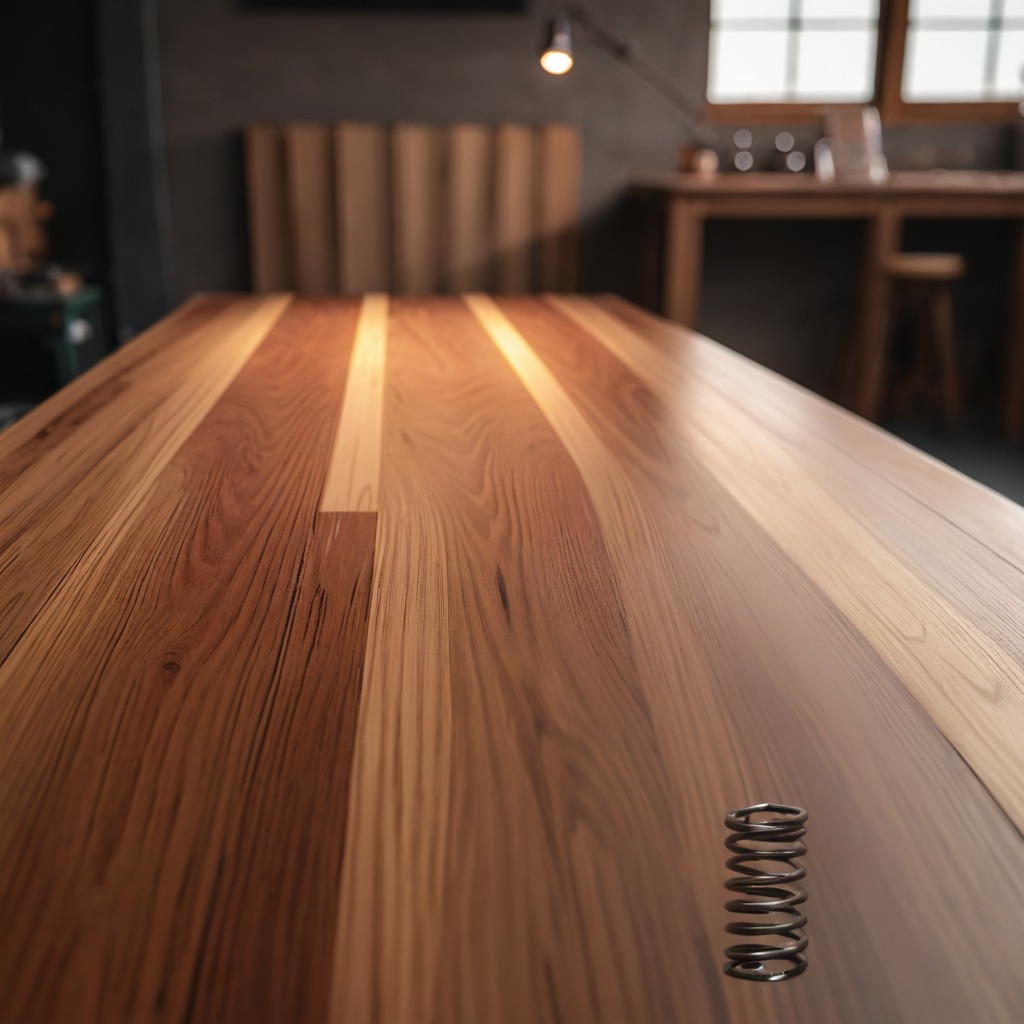
A coiled metal spring is lying on the wooden table.